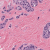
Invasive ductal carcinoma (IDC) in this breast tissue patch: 1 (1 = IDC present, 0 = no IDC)